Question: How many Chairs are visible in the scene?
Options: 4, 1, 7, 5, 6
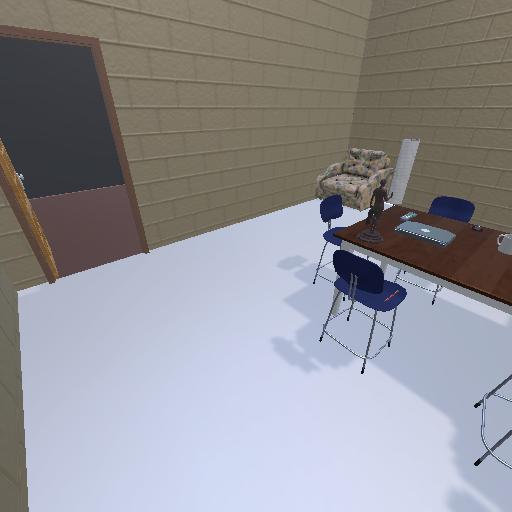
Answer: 4